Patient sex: M
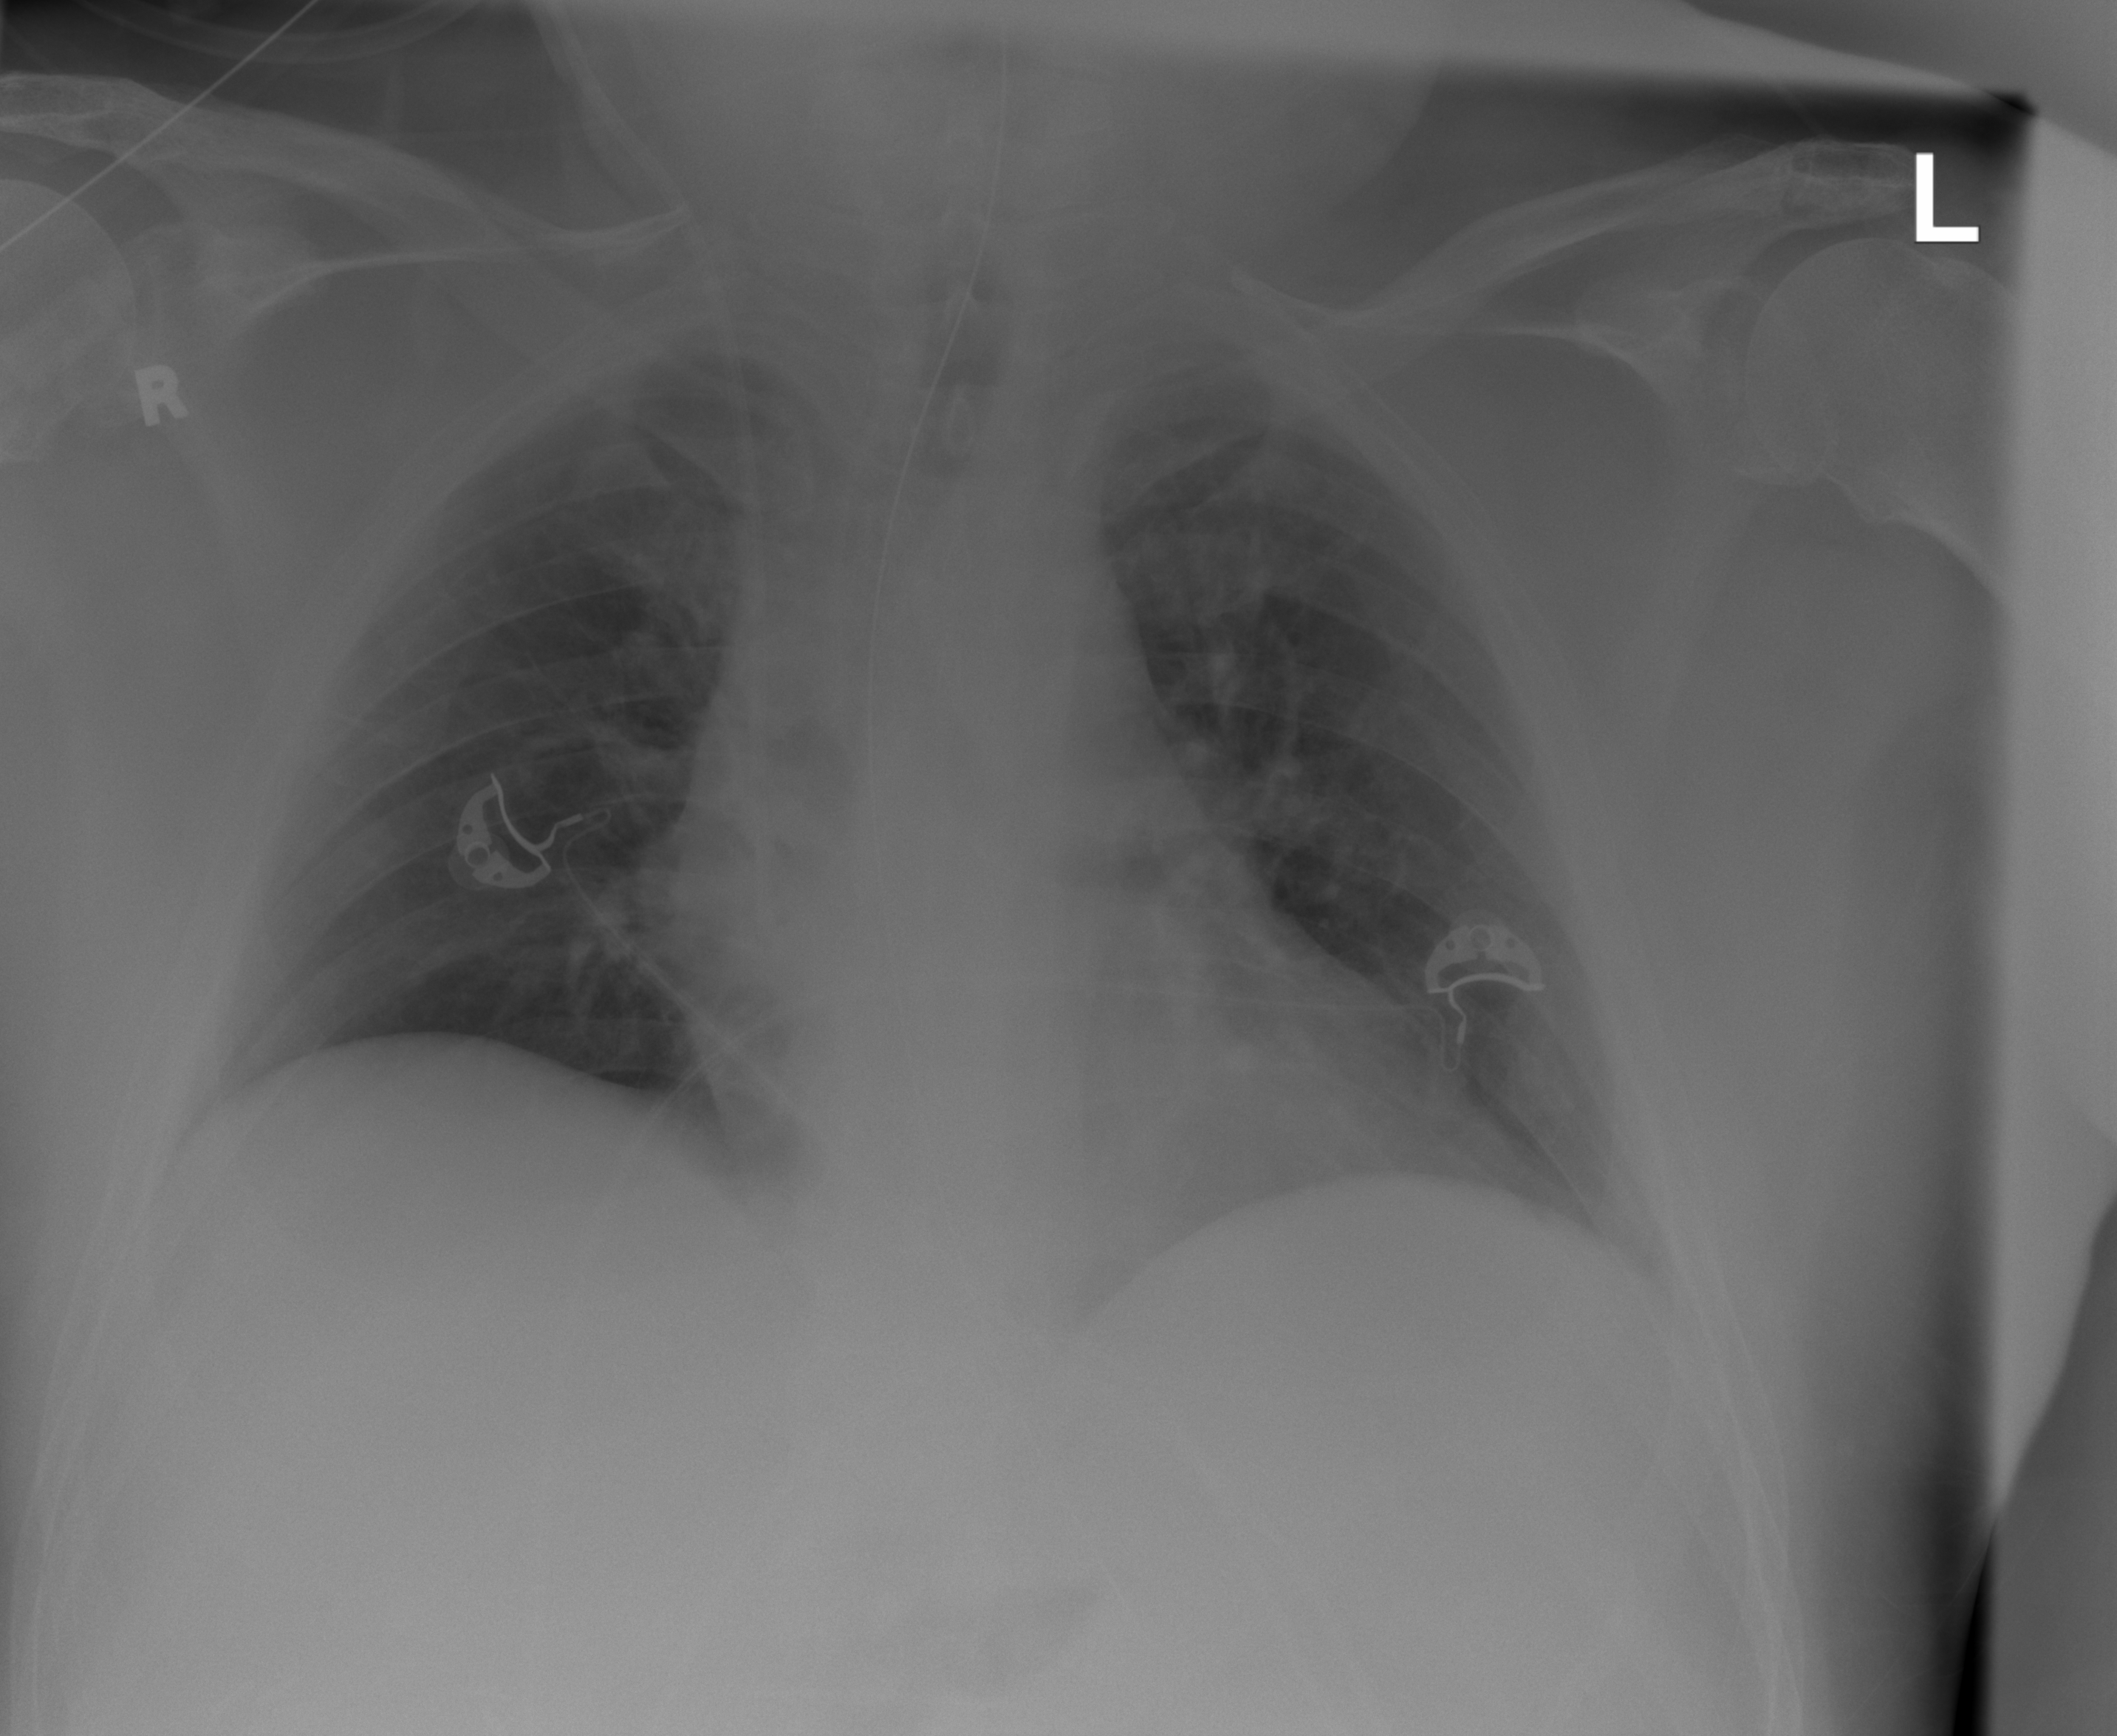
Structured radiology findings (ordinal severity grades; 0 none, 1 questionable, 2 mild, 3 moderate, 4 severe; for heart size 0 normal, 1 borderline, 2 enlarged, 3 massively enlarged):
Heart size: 2
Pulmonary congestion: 2
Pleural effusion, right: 0
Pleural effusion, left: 0
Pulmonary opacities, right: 0
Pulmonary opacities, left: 0
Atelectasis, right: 0
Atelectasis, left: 0